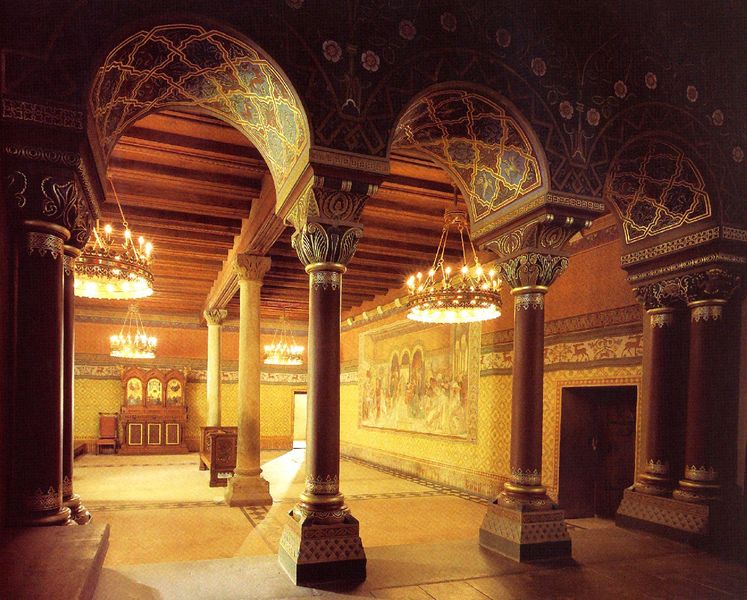
Titel: Palas
Standort: Eisenach, Wartburg (EU - D - Thüringen)
Schlagwörter: blätter, schatten, gelb, blumen, holz, licht, lichter, raum, stuhl, säule, säulen, tür, schloss, malerei, teppich, wand, sockel, bild, möbel, gold, sessel, decke, pilaster, saal, rundbogen, tapete, wandteppich, wandgemälde, wandmalerei, kerzen, kronleuchter, leuchter, lüster, bögen, arkade, burg, vergoldet, moschee, holzdecke, arkaden, kapitell, hirsch, romanik, tempel, schaft, ludwig, ägyptisch, palmblätter, synagoge, luster, jüdisch, bohlenbalkendecke